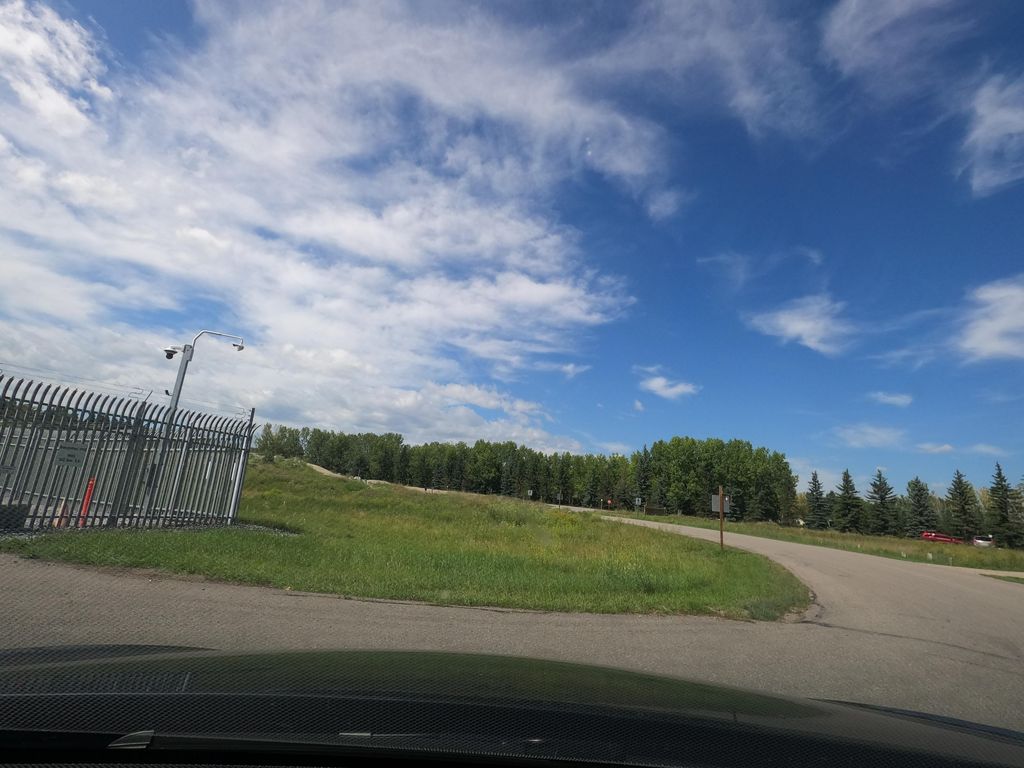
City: calgary